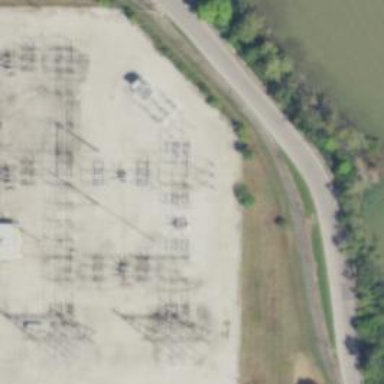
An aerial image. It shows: Switch for power supply.